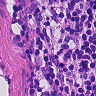
Metastatic tissue present: no